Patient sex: M
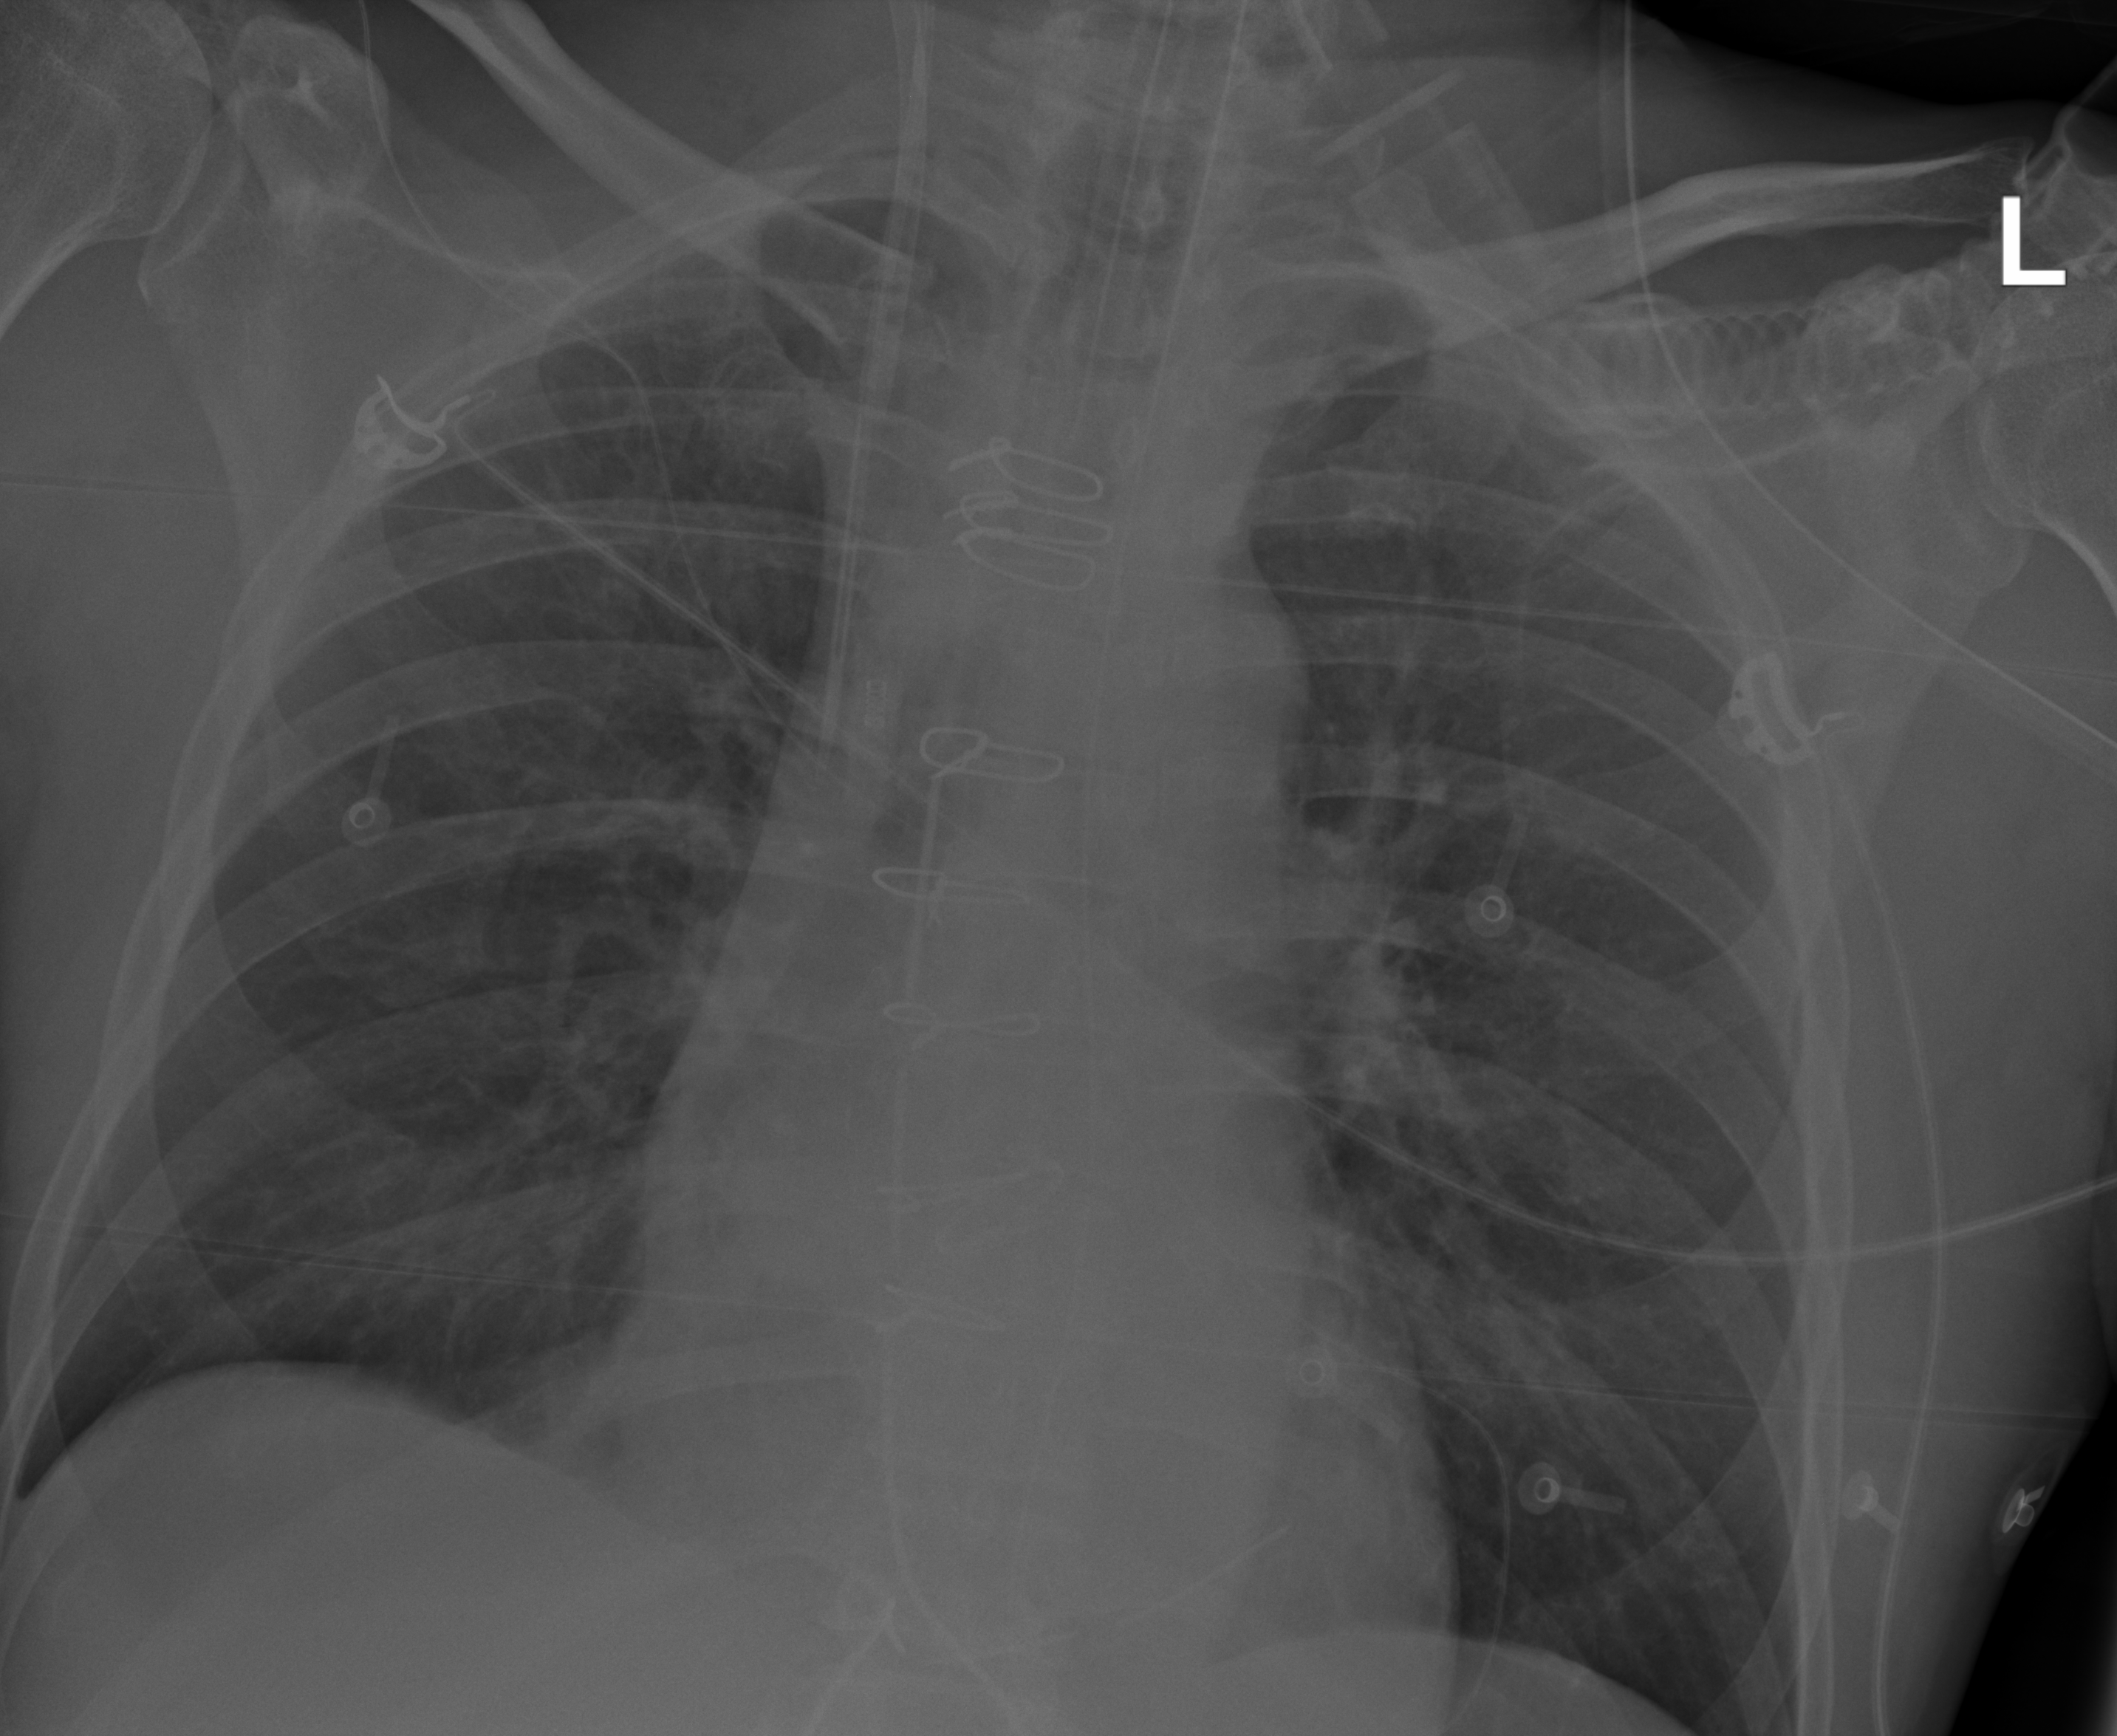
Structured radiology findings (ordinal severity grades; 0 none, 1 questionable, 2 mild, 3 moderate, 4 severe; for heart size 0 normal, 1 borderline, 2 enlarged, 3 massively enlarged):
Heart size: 0
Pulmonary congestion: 1
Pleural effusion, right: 0
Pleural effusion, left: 0
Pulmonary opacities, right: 0
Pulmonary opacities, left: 0
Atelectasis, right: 0
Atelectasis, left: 0